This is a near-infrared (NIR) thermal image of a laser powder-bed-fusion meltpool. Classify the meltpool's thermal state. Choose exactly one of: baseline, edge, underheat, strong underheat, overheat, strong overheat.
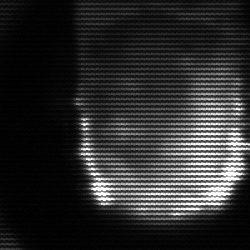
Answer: baseline